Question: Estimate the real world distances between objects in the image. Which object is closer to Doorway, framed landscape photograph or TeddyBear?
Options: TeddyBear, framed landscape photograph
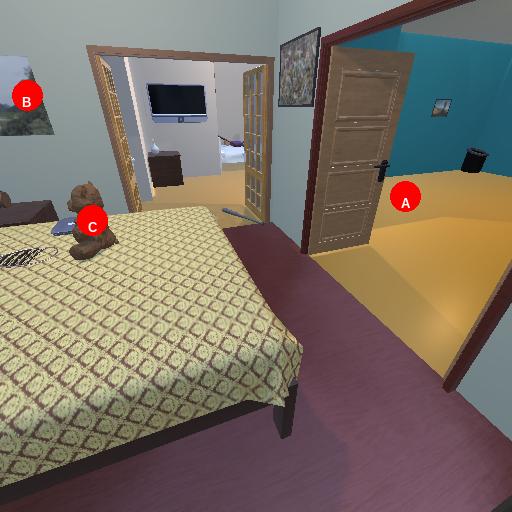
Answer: TeddyBear